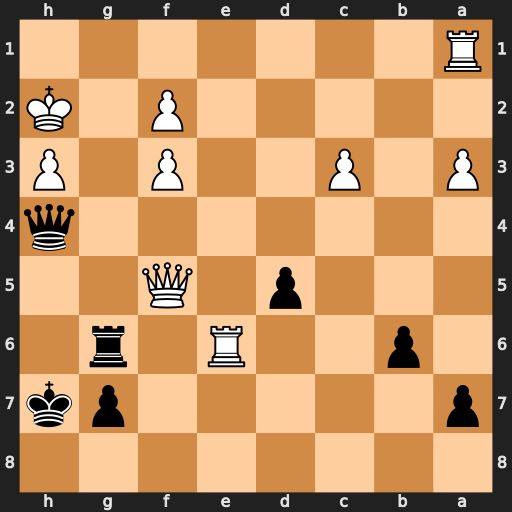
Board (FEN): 8/p5pk/1p2R1r1/3p1Q2/7q/P1P2P1P/5P1K/R7
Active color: b
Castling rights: -
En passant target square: -
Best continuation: Qxf2+ Kh1 Qg2#